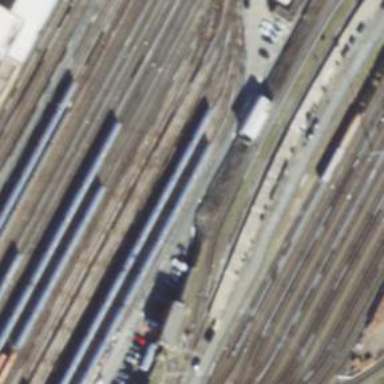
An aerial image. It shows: Railway service station.